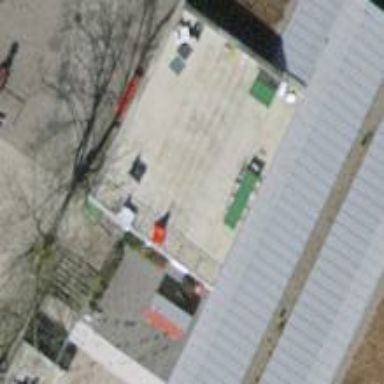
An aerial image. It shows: Workshop.